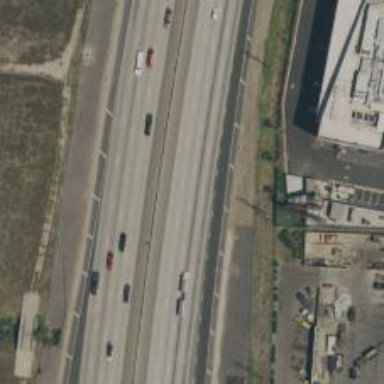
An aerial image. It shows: Motorway.